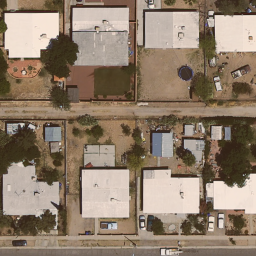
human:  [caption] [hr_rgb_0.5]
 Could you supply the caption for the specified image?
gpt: Some houses arranged neatly in the medium residential area .

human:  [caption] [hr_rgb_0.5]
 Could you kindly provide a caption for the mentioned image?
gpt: A medium residential area with houses arranged neatly .

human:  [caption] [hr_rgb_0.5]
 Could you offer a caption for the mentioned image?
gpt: It is a medium residential area .

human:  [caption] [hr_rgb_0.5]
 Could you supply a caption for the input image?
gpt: A medium residential area with a road goes through this area .

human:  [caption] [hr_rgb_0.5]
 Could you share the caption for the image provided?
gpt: This is a medium residential area with a road goes through this area .